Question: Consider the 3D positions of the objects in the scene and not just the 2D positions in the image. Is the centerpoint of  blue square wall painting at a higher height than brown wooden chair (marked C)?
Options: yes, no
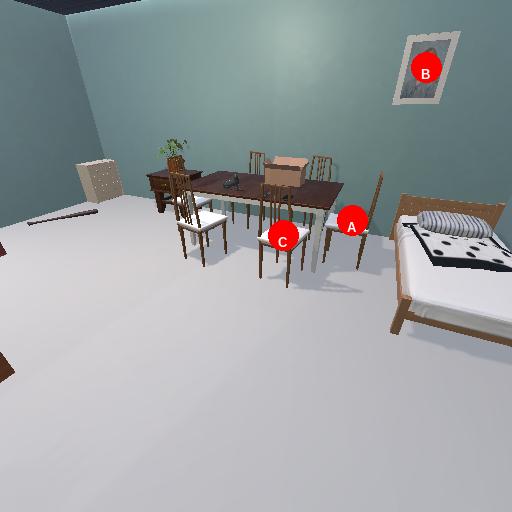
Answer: yes